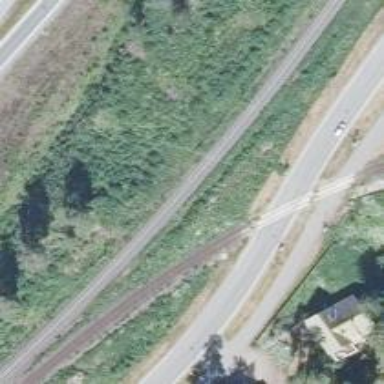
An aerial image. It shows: Continuous rail railway with electrified contact line.